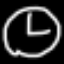
Label: clock